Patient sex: M
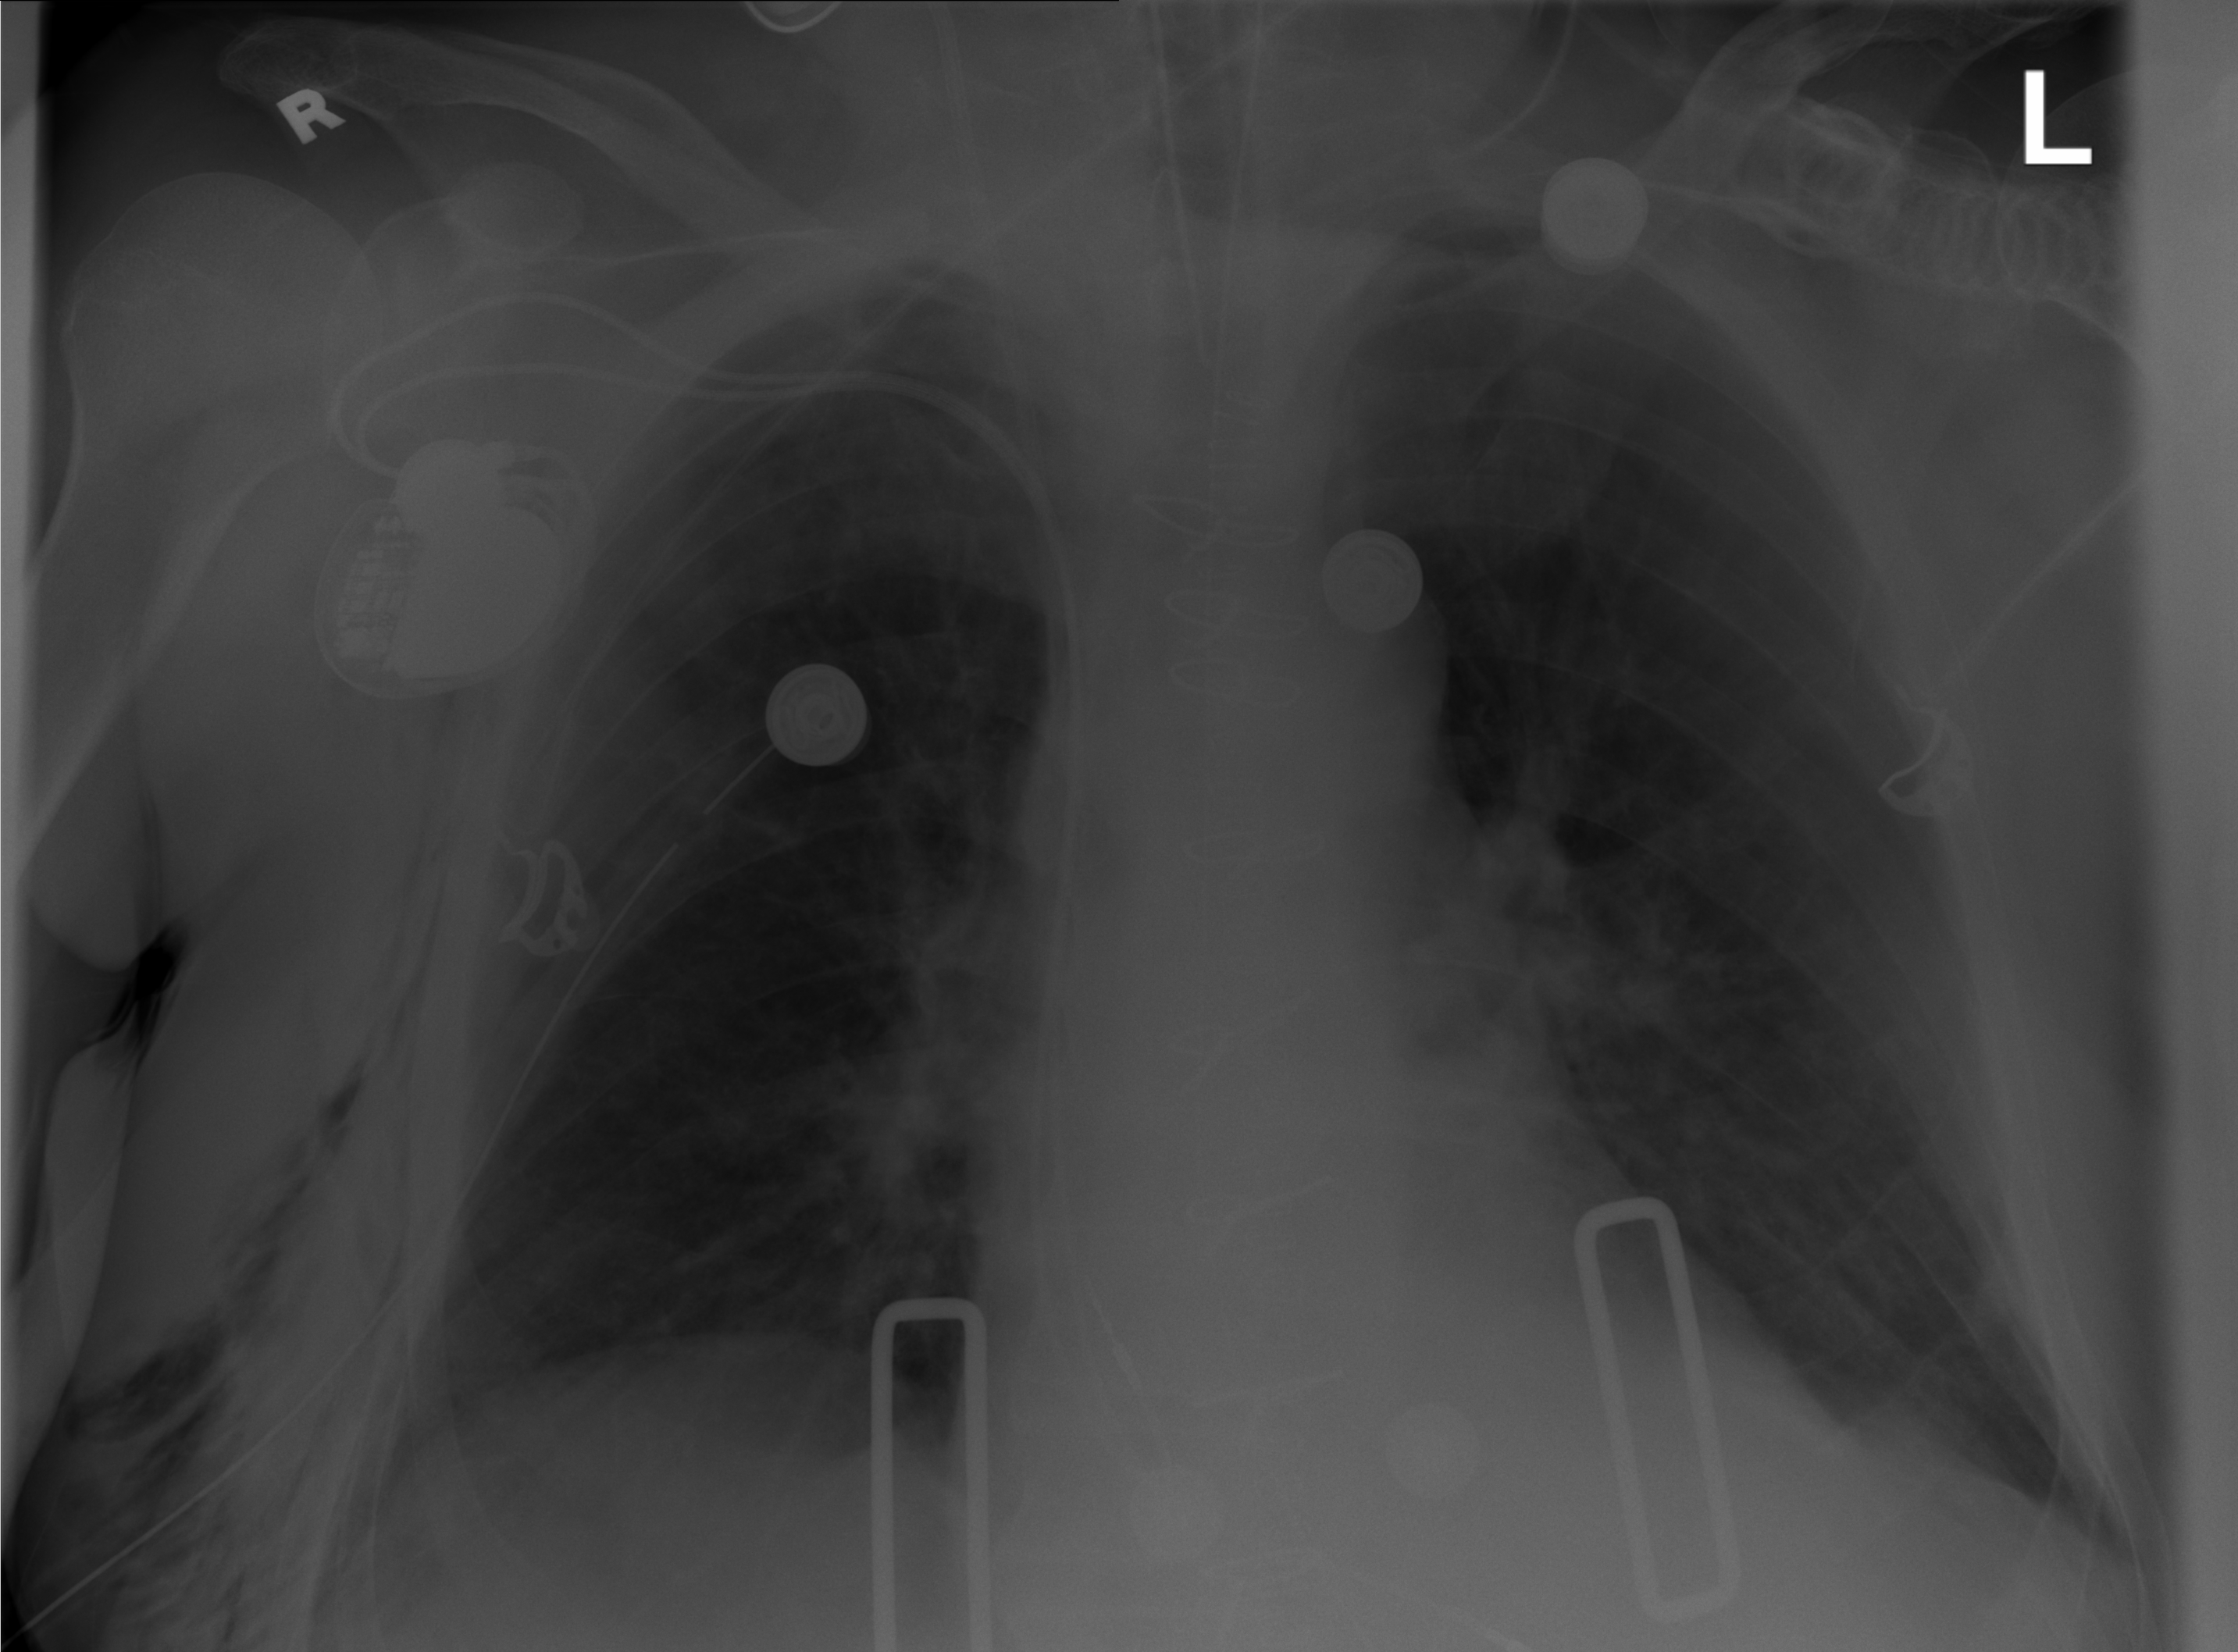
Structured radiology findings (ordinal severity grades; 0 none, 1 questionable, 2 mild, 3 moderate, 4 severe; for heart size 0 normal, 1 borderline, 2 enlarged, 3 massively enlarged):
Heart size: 0
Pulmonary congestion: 1
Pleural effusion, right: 0
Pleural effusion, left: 0
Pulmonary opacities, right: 0
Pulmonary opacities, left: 0
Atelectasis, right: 1
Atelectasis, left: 1